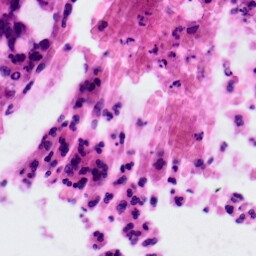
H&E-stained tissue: Colon